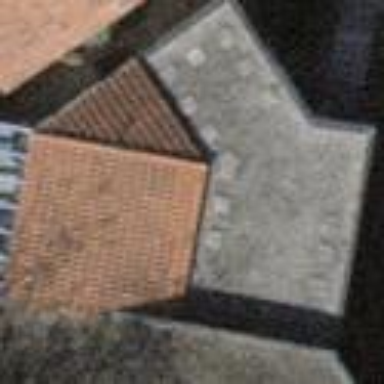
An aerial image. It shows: Terrace building.